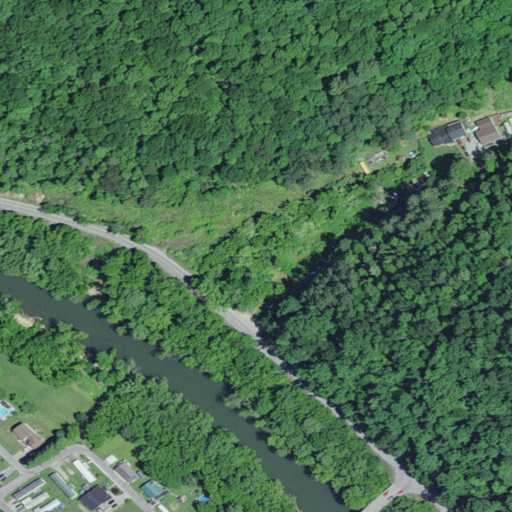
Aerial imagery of valley in Kentucky named Knottly Hollow containing deciduous forest, open development, low intensity development, open water, medium intensity development, mixed forest, and high intensity development